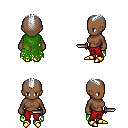
a pixel art fantasy rpg character, female body template, human, dark skin, green tattered cape, red pants, white short mohawk hairstyle, gold boots, dagger, four views (front, back, left, right), 2x2 character sprite sheet, small pixel art, hard edges, no anti-aliasing